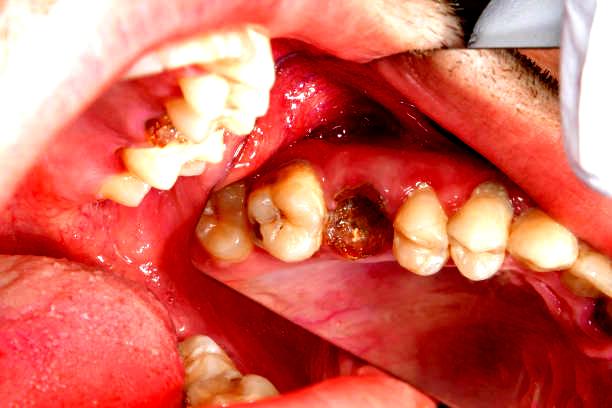
Condition: Gingivitis